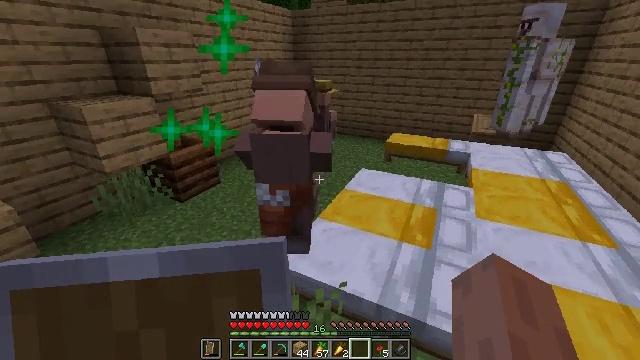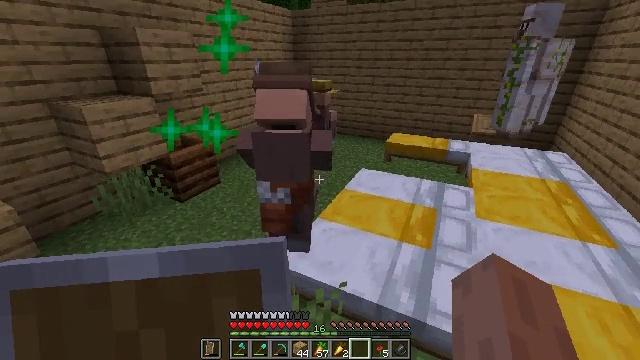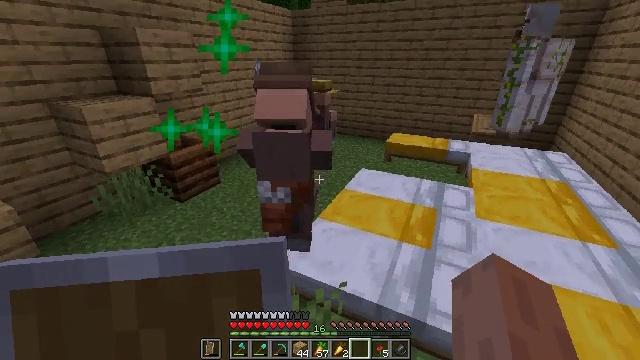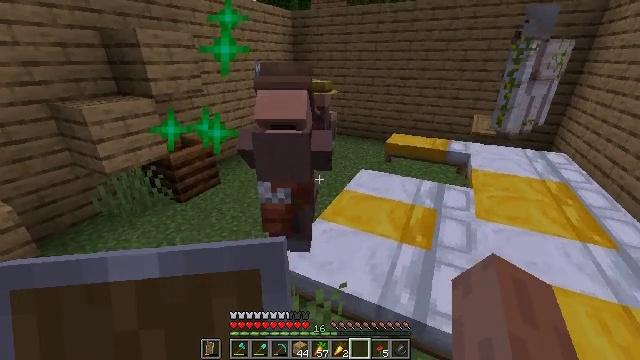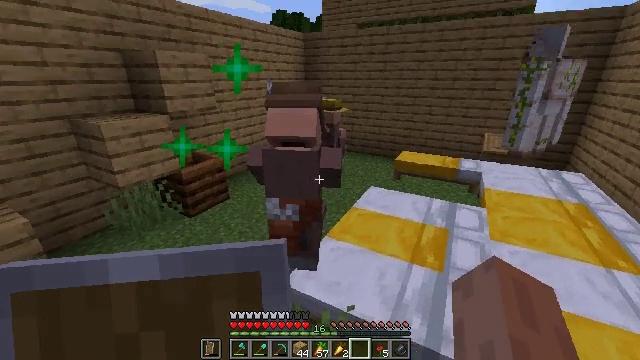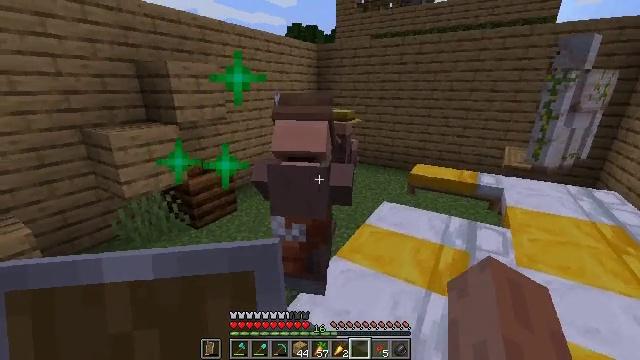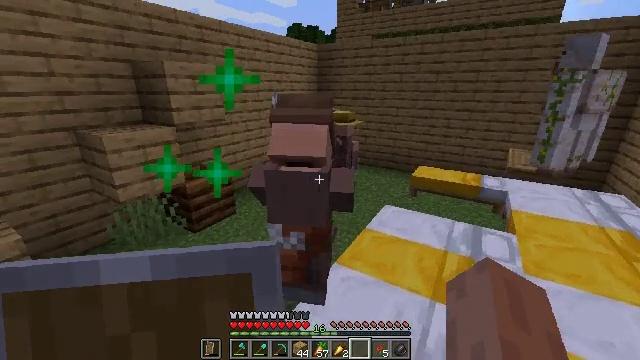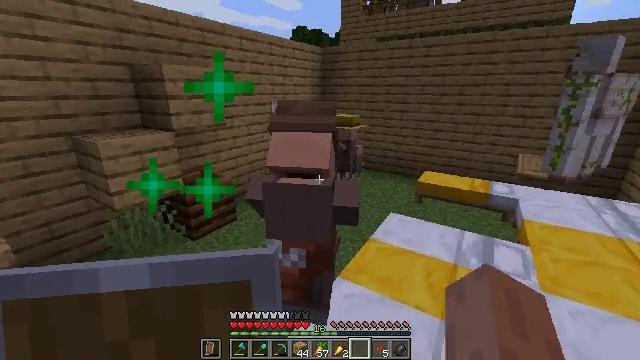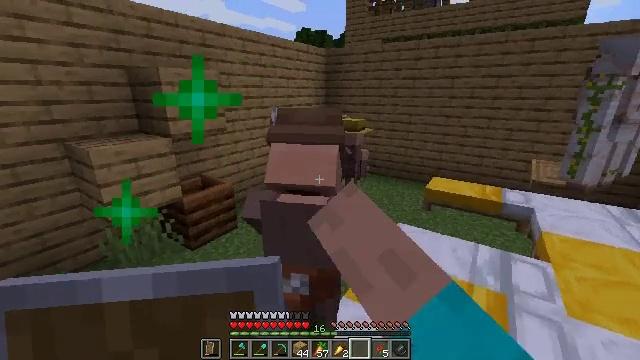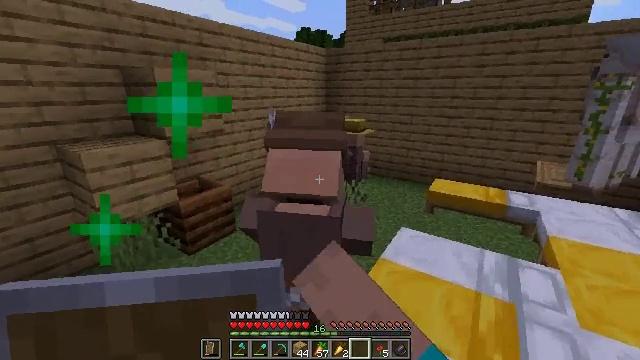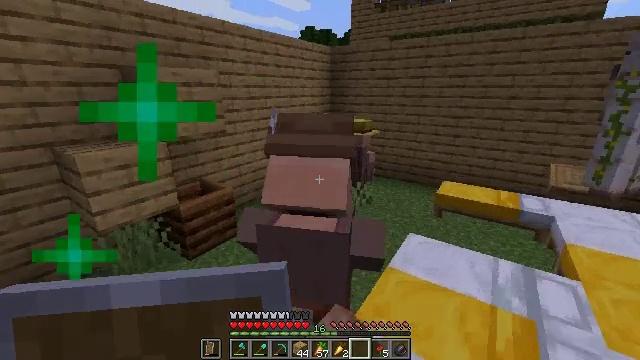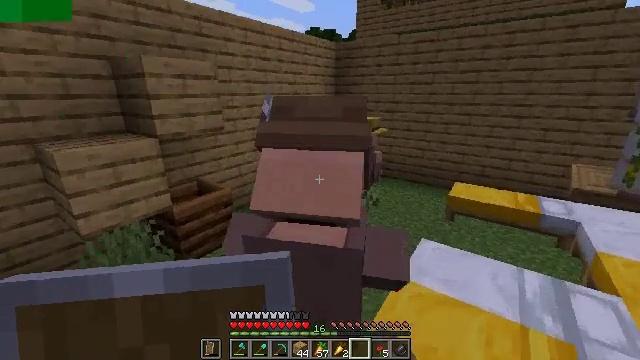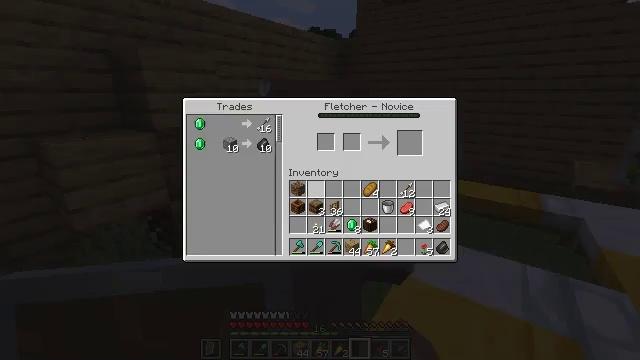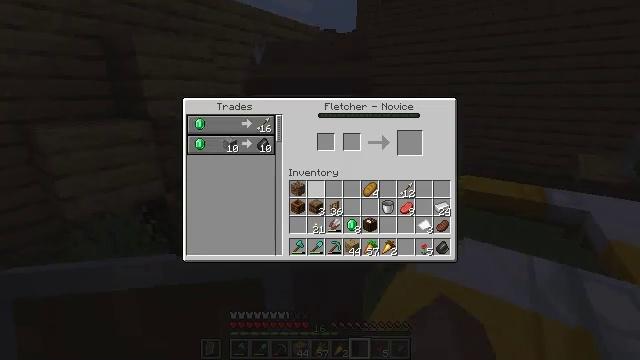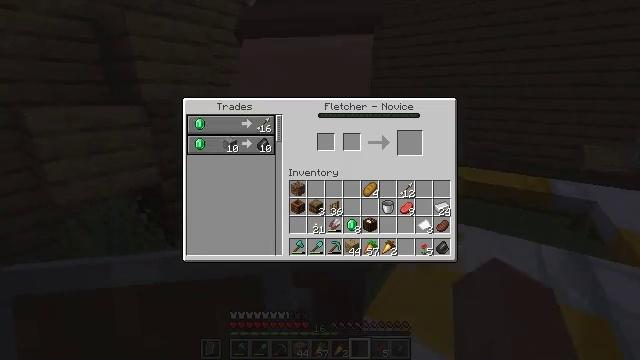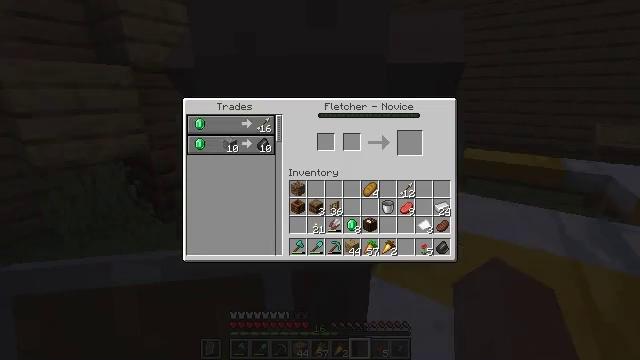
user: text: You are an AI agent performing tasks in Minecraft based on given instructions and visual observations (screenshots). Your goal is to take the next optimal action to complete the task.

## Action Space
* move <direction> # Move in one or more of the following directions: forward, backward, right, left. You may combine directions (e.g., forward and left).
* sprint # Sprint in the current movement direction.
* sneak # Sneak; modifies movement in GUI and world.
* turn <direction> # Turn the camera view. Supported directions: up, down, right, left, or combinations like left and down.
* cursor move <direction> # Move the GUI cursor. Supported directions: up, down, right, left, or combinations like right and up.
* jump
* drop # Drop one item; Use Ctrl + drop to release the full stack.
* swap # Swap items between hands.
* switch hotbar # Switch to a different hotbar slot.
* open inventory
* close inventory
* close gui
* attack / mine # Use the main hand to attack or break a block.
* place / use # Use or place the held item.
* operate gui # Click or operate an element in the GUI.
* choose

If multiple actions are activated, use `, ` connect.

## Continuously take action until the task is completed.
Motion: motion action
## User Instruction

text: Recycle the fletching table.
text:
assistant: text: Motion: no_op
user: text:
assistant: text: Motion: no_op
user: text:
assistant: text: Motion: no_op
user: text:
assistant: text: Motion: move forward, turn left and up
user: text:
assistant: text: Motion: move forward, turn left and up
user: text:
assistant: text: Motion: move forward
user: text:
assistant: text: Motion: move forward, use / place
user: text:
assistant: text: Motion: move forward, use / place
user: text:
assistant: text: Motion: move forward, use / place
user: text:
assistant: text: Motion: move forward
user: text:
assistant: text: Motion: no_op
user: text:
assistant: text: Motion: open gui
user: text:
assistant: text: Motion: no_op
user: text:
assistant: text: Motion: no_op
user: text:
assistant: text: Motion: no_op
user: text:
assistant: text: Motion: no_op
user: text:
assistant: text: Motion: cursor move left and up
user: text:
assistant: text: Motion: cursor move left and up
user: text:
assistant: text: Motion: cursor move left
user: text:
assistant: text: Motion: no_op
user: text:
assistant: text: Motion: no_op
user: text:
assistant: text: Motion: no_op
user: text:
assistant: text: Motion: no_op
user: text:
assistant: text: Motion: no_op
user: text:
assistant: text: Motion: cursor move left
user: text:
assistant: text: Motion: turn left and down, close gui
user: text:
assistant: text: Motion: turn left and down, open inventory
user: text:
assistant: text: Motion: turn left and down
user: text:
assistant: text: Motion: turn left and down
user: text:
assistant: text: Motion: turn left and down